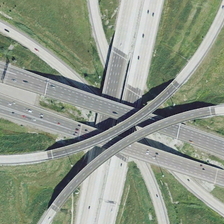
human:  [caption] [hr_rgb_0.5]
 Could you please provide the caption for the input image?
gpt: a lot of viaducts were built on the land .

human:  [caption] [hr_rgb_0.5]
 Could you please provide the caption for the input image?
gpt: many green lawns are planted beside the road .

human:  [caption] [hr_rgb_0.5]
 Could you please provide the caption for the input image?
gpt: a lot of viaducts were built on the land .

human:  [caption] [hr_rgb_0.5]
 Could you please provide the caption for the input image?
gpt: many green lawns are planted beside the road .

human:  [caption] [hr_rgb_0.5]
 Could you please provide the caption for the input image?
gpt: a lot of viaducts were built on the land .